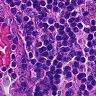
Metastatic tissue present: no